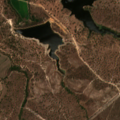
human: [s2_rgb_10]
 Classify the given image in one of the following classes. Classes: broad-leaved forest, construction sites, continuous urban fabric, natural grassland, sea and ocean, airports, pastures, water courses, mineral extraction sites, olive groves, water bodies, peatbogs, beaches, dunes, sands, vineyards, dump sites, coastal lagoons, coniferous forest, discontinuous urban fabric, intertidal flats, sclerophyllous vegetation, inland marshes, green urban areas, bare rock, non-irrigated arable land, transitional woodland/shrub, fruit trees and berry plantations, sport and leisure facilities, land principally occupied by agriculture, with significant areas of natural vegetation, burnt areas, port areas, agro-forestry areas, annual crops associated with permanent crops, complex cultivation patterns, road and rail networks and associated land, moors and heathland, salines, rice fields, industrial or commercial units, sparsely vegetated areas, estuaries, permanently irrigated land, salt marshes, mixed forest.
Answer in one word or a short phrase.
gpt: non-irrigated arable land, rice fields, agro-forestry areas, broad-leaved forest, transitional woodland/shrub